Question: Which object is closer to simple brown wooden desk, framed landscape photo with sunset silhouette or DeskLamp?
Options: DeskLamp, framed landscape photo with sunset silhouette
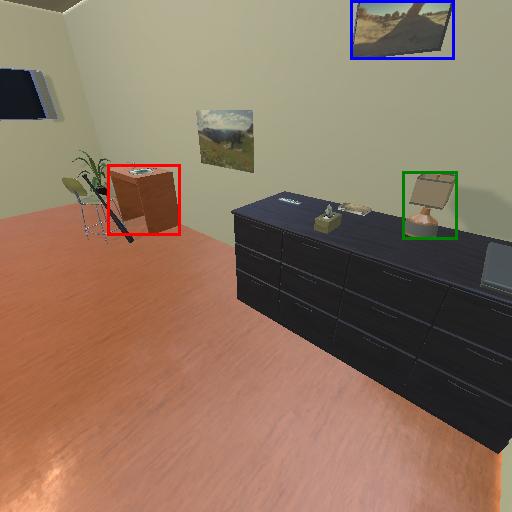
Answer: DeskLamp